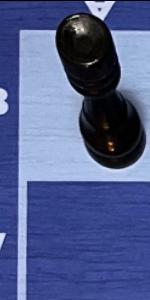
Label: Empty